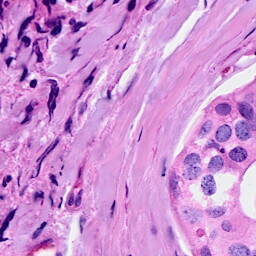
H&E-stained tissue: Breast